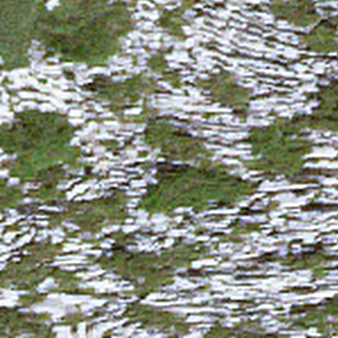
Label: other